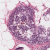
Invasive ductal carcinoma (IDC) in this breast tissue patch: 0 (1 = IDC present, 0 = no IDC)